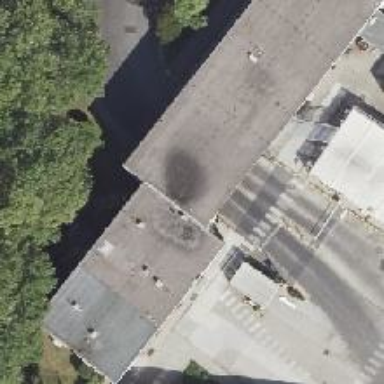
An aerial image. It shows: Office building.